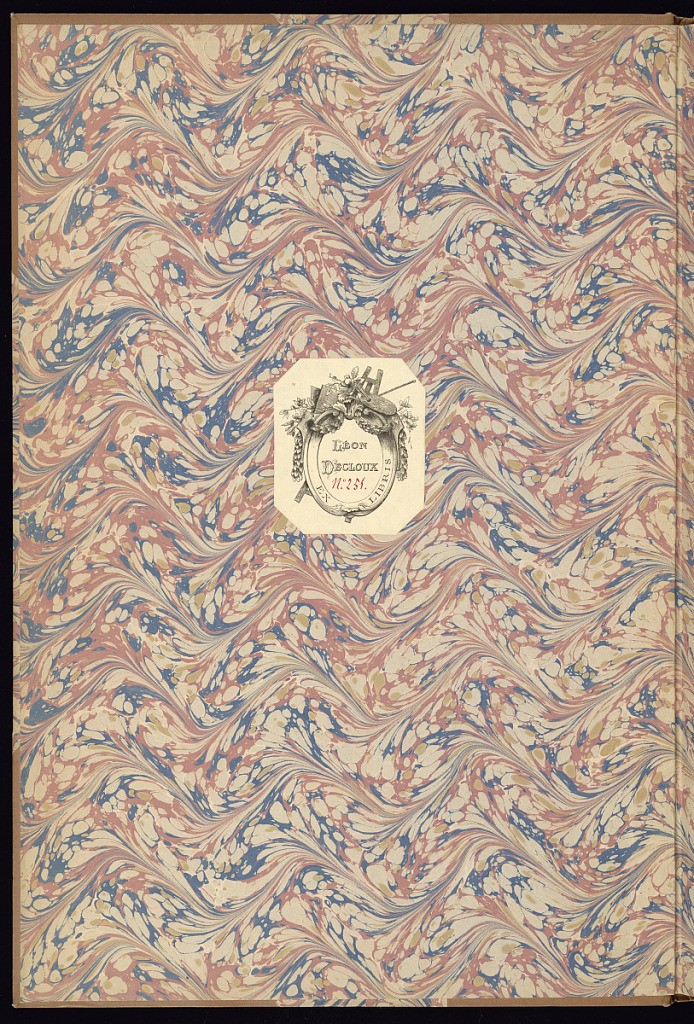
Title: Album of Ornament Designs
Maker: Alexis Peyrotte, French, 1699–1769
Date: mid- 18th century
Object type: Album
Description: Album of ornament designs featuring rococo and chinoiserie motifs and a design for a hand fan.